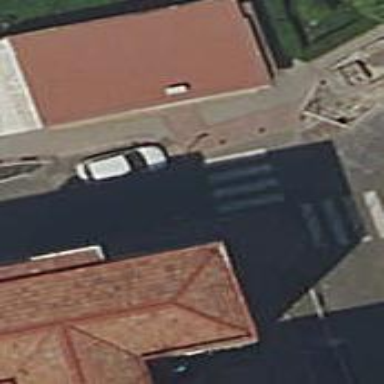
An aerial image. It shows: Sidewalk.